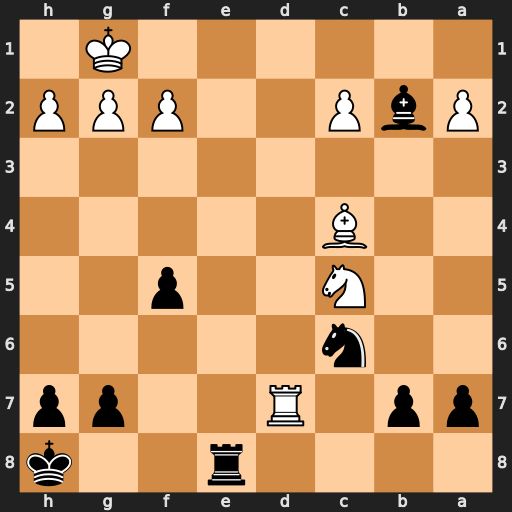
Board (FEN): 4r2k/pp1R2pp/2n5/2N2p2/2B5/8/PbP2PPP/6K1
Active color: b
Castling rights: -
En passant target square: -
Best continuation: Ne5 Rxb7 Nxc4